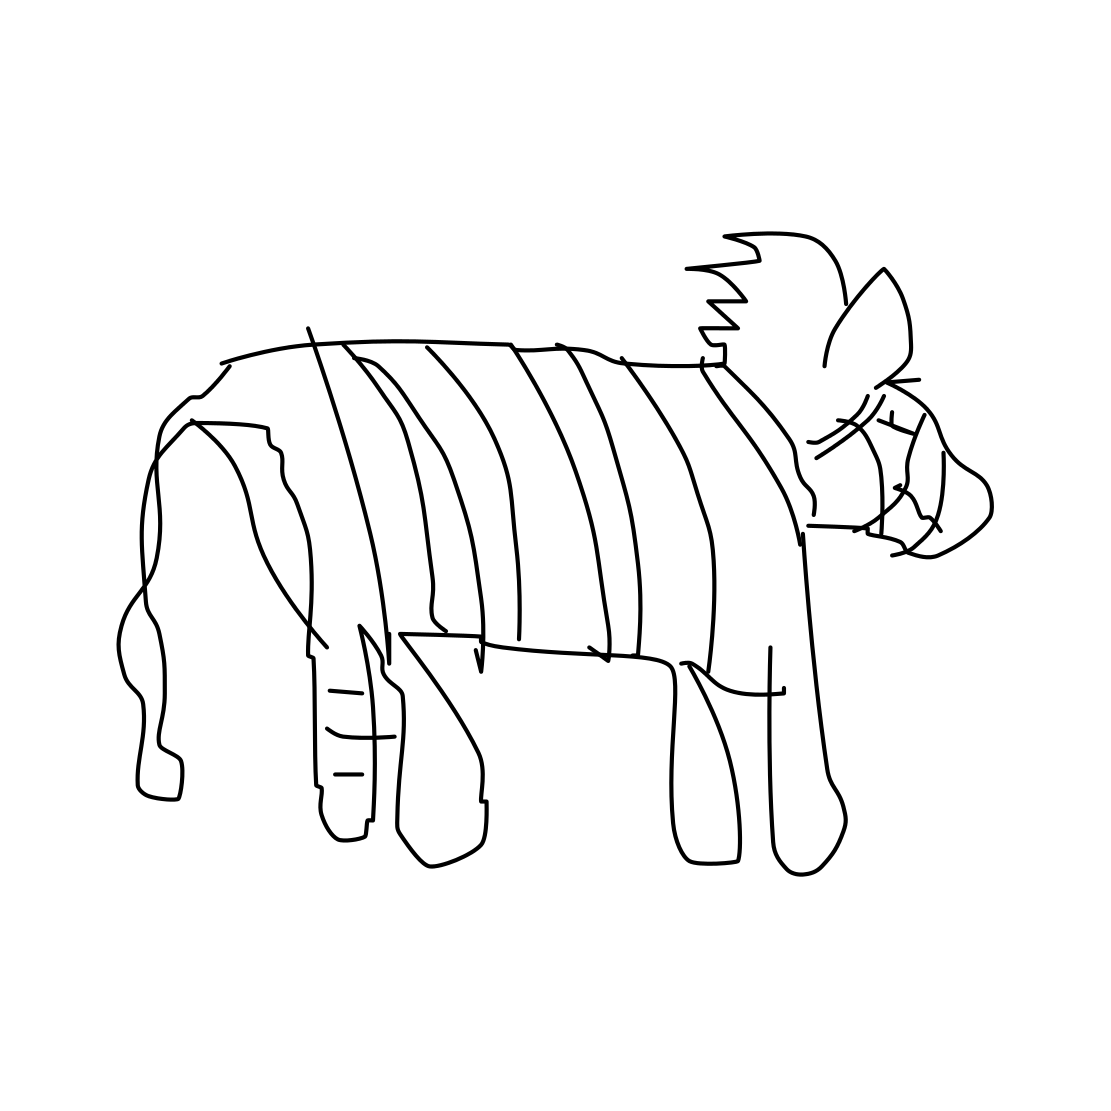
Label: zebra